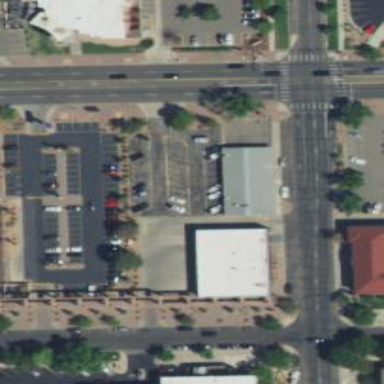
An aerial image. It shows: Parking space.